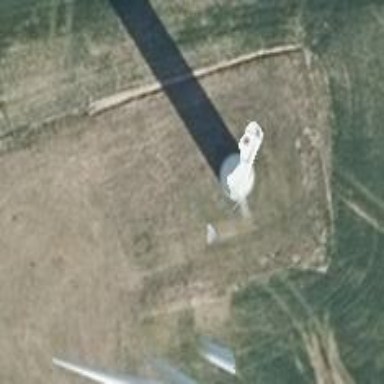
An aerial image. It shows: Wind power generator with horizontal axis wind turbine manufactured by Vestas.